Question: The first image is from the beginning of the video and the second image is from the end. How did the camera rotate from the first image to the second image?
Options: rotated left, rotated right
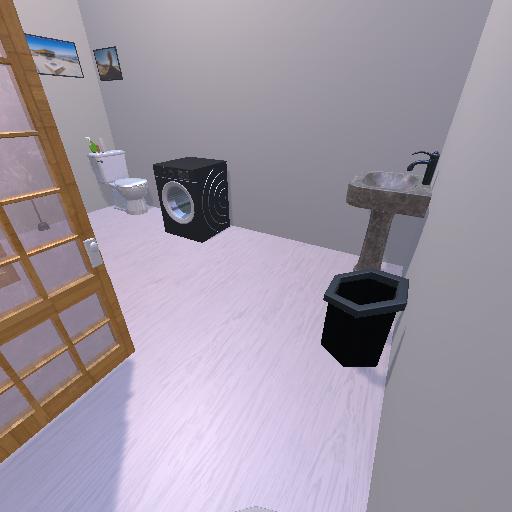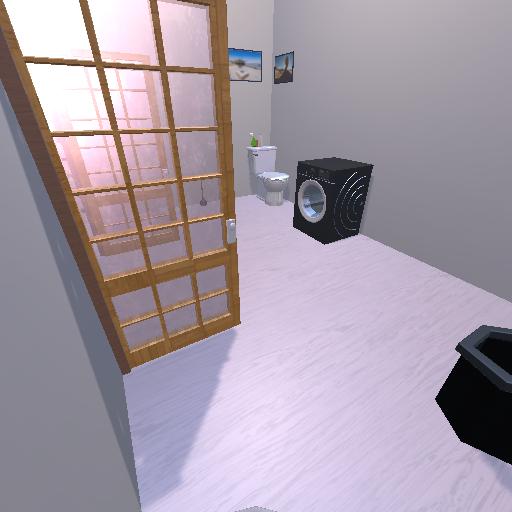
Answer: rotated left